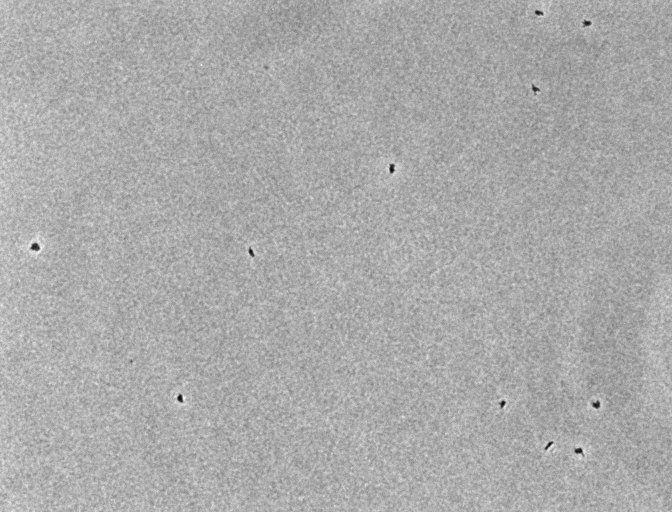
Phase contrast microscopy, 20x objective, 3 h incubation